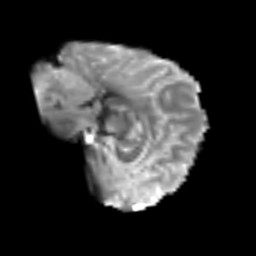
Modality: T2w
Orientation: sagittal
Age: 40
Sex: female
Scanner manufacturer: siemens
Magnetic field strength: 3 T
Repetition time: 6.1 s
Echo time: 0.101 s